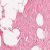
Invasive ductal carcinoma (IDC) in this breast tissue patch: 0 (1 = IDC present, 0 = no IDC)